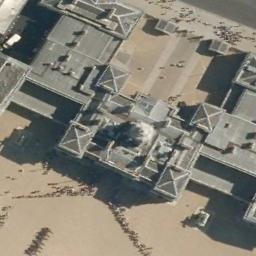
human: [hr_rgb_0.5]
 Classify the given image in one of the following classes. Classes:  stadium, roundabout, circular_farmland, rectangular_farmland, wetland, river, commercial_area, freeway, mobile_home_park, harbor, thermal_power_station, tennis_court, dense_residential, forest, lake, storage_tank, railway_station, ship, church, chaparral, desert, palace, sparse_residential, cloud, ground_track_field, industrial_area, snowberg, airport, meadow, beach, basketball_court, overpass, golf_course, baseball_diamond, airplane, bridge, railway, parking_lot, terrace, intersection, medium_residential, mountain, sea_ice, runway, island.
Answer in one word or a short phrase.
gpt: church